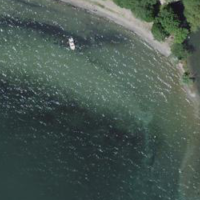
EUNIS habitat code: 14
Species observed at this site:
Chroicocephalus ridibundus
Fringilla coelebs
Cygnus olor
Sturnus vulgaris